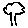
Label: tree